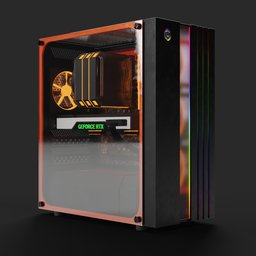
Label: electronics